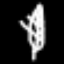
Label: leaf